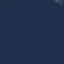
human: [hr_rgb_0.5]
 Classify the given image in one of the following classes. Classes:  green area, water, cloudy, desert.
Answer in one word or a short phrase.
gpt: water